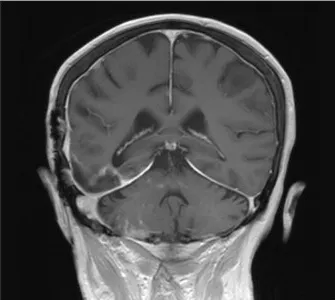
(A-D) Repeat T1-weighted MRI with contrast three years later with interval development of extensive diffuse enhancing dural nodularity, numerous avidly enhancing supratentorial and infratentorial lesions, enhancement of the bilateral trigeminal nerves, internal auditory canals, and exit wound from the surgical site into the posterior aspect of the right-sided neck musculature consistent with diffuse leptomeningeal dissemination (arrows indicate internal auditory canals).
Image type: radiology (mri)